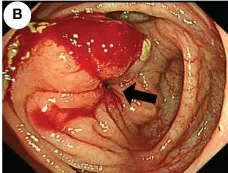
Endoscopic features of the patient before surgery. Colonoscopy showed that the cavity was obviously narrow in the ileocecal region (black arrow), which made the endoscope unable to pass through.
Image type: endoscopy (gi_endoscopy)